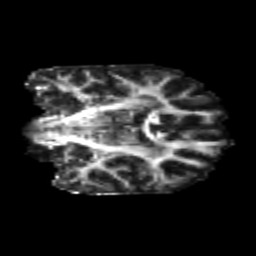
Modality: FA
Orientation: coronal
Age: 22
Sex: female
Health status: healthy
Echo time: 0.074 s